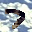
Label: 7